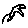
Label: bird